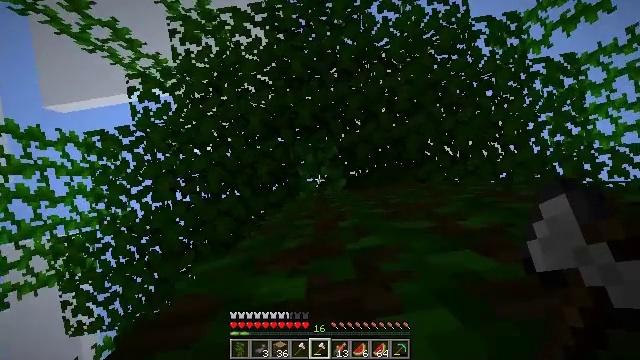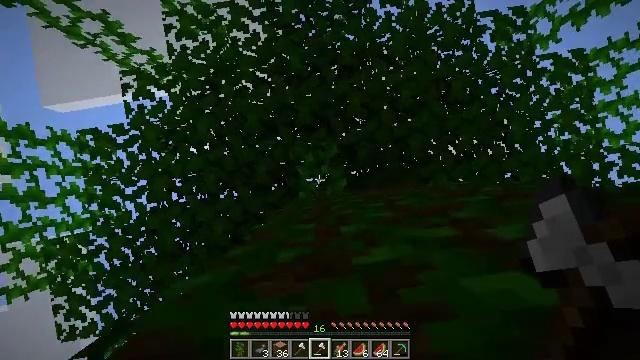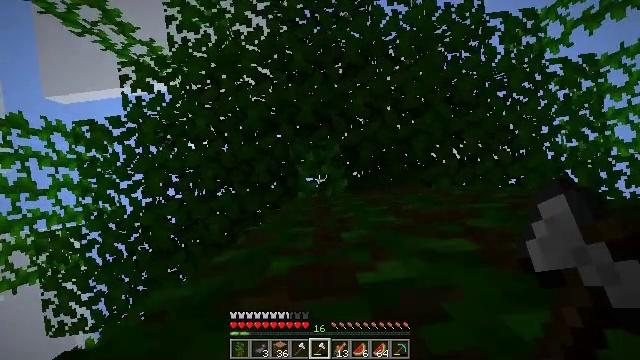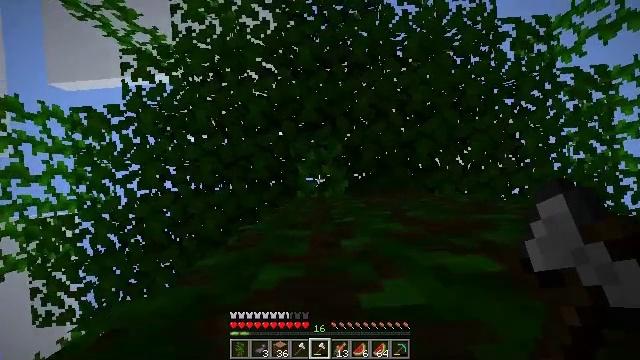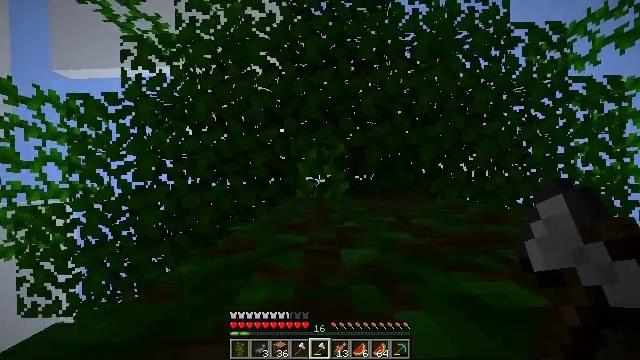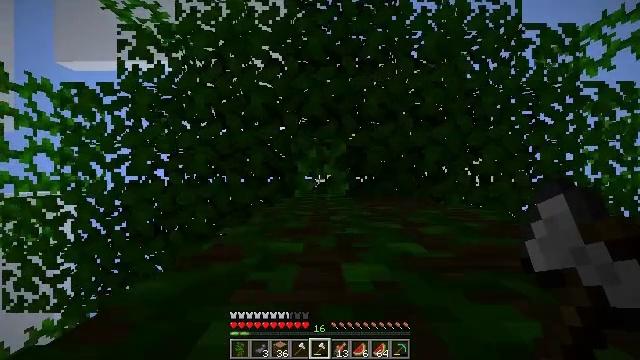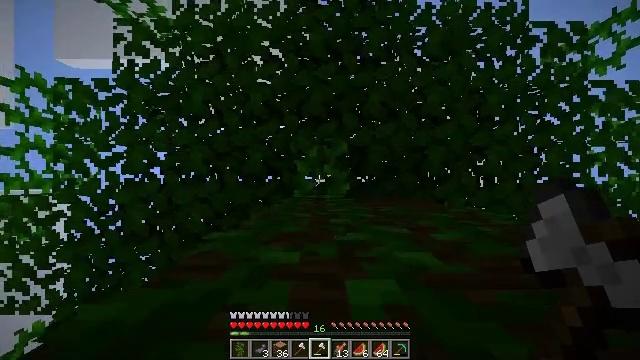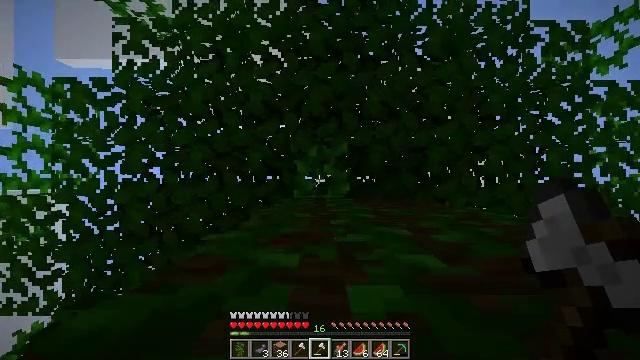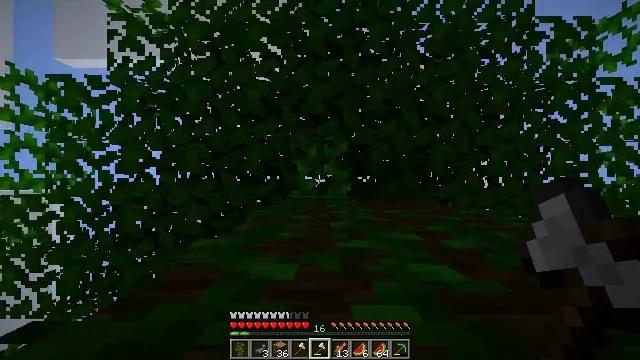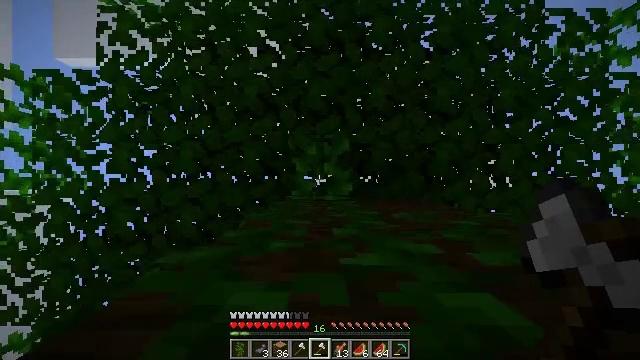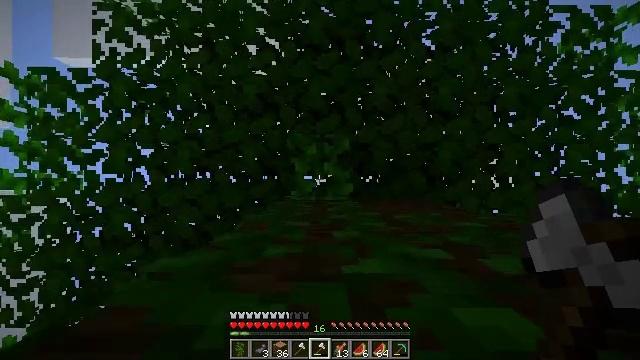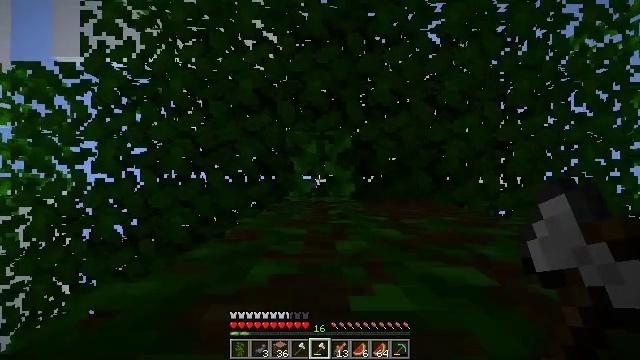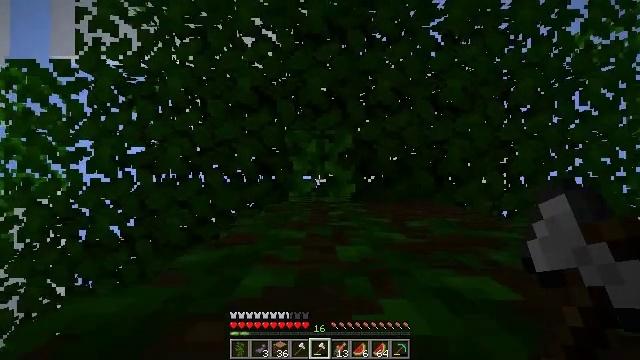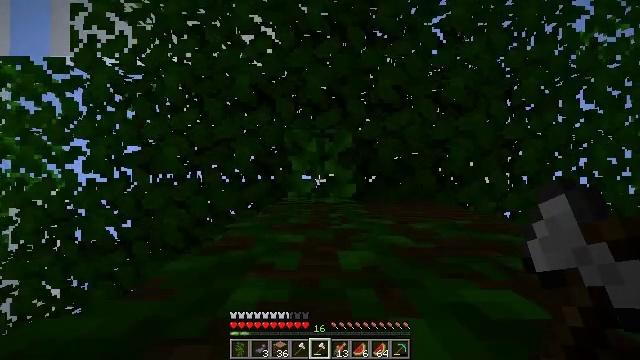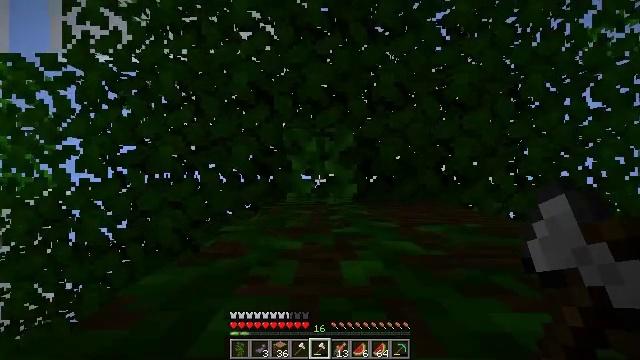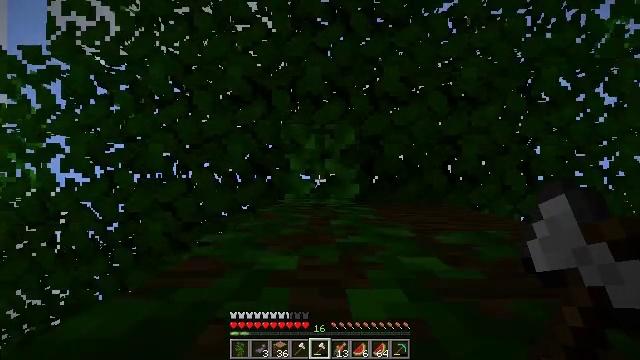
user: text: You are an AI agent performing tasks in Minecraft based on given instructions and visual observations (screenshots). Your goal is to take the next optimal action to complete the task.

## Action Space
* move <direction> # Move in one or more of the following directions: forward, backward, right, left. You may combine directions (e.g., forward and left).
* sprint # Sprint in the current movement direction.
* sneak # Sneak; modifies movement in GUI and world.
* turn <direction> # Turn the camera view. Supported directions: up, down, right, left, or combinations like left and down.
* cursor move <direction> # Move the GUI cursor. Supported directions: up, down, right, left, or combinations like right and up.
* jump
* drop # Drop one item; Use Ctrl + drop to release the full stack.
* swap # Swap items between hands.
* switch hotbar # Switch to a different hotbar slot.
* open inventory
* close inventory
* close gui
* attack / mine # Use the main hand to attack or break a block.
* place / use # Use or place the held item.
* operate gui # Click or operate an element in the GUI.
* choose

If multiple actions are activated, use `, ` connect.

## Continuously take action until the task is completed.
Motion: motion action
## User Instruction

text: Harvest vines off the surface.
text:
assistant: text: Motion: move forward
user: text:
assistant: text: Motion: move forward, turn right
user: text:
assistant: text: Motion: move forward, turn right
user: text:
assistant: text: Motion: move forward, turn right
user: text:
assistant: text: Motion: move forward, turn right
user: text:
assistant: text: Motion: move forward
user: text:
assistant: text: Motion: move forward
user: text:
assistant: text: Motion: move forward
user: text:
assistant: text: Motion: move forward
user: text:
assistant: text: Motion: move forward
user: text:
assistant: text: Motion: move forward
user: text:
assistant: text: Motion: move forward
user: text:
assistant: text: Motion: move forward
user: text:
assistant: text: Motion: move forward
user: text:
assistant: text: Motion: move forward
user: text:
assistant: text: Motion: move forward
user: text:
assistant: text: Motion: move forward
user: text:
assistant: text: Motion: move forward, turn left
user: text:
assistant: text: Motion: move forward, turn left
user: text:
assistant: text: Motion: move forward
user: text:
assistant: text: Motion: move forward
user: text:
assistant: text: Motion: move forward
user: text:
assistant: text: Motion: move forward
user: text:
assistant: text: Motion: move forward
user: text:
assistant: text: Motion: move forward
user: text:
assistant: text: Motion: move forward
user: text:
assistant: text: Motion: move forward
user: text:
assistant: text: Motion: move forward
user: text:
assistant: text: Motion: move forward
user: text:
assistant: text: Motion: move forward